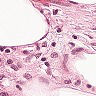
Metastatic tissue present: no